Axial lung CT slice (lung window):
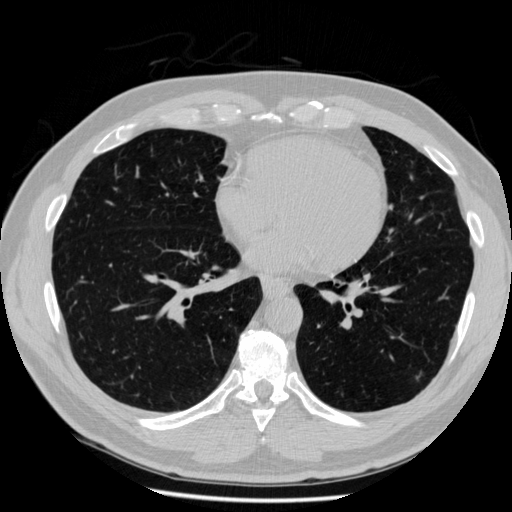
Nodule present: no